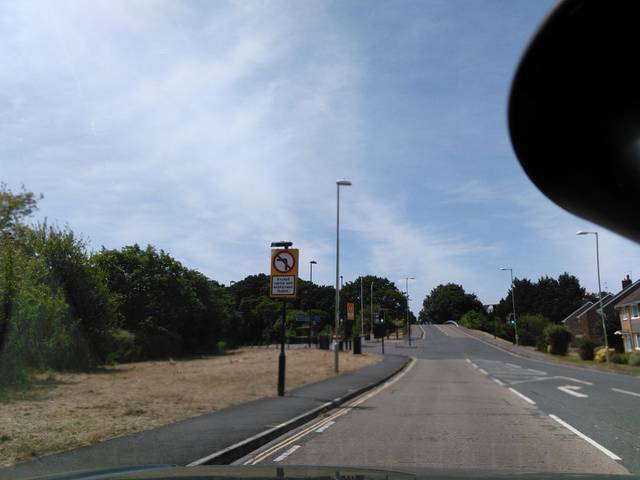
Region: United Kingdom
Coordinates: 50.821, -1.165